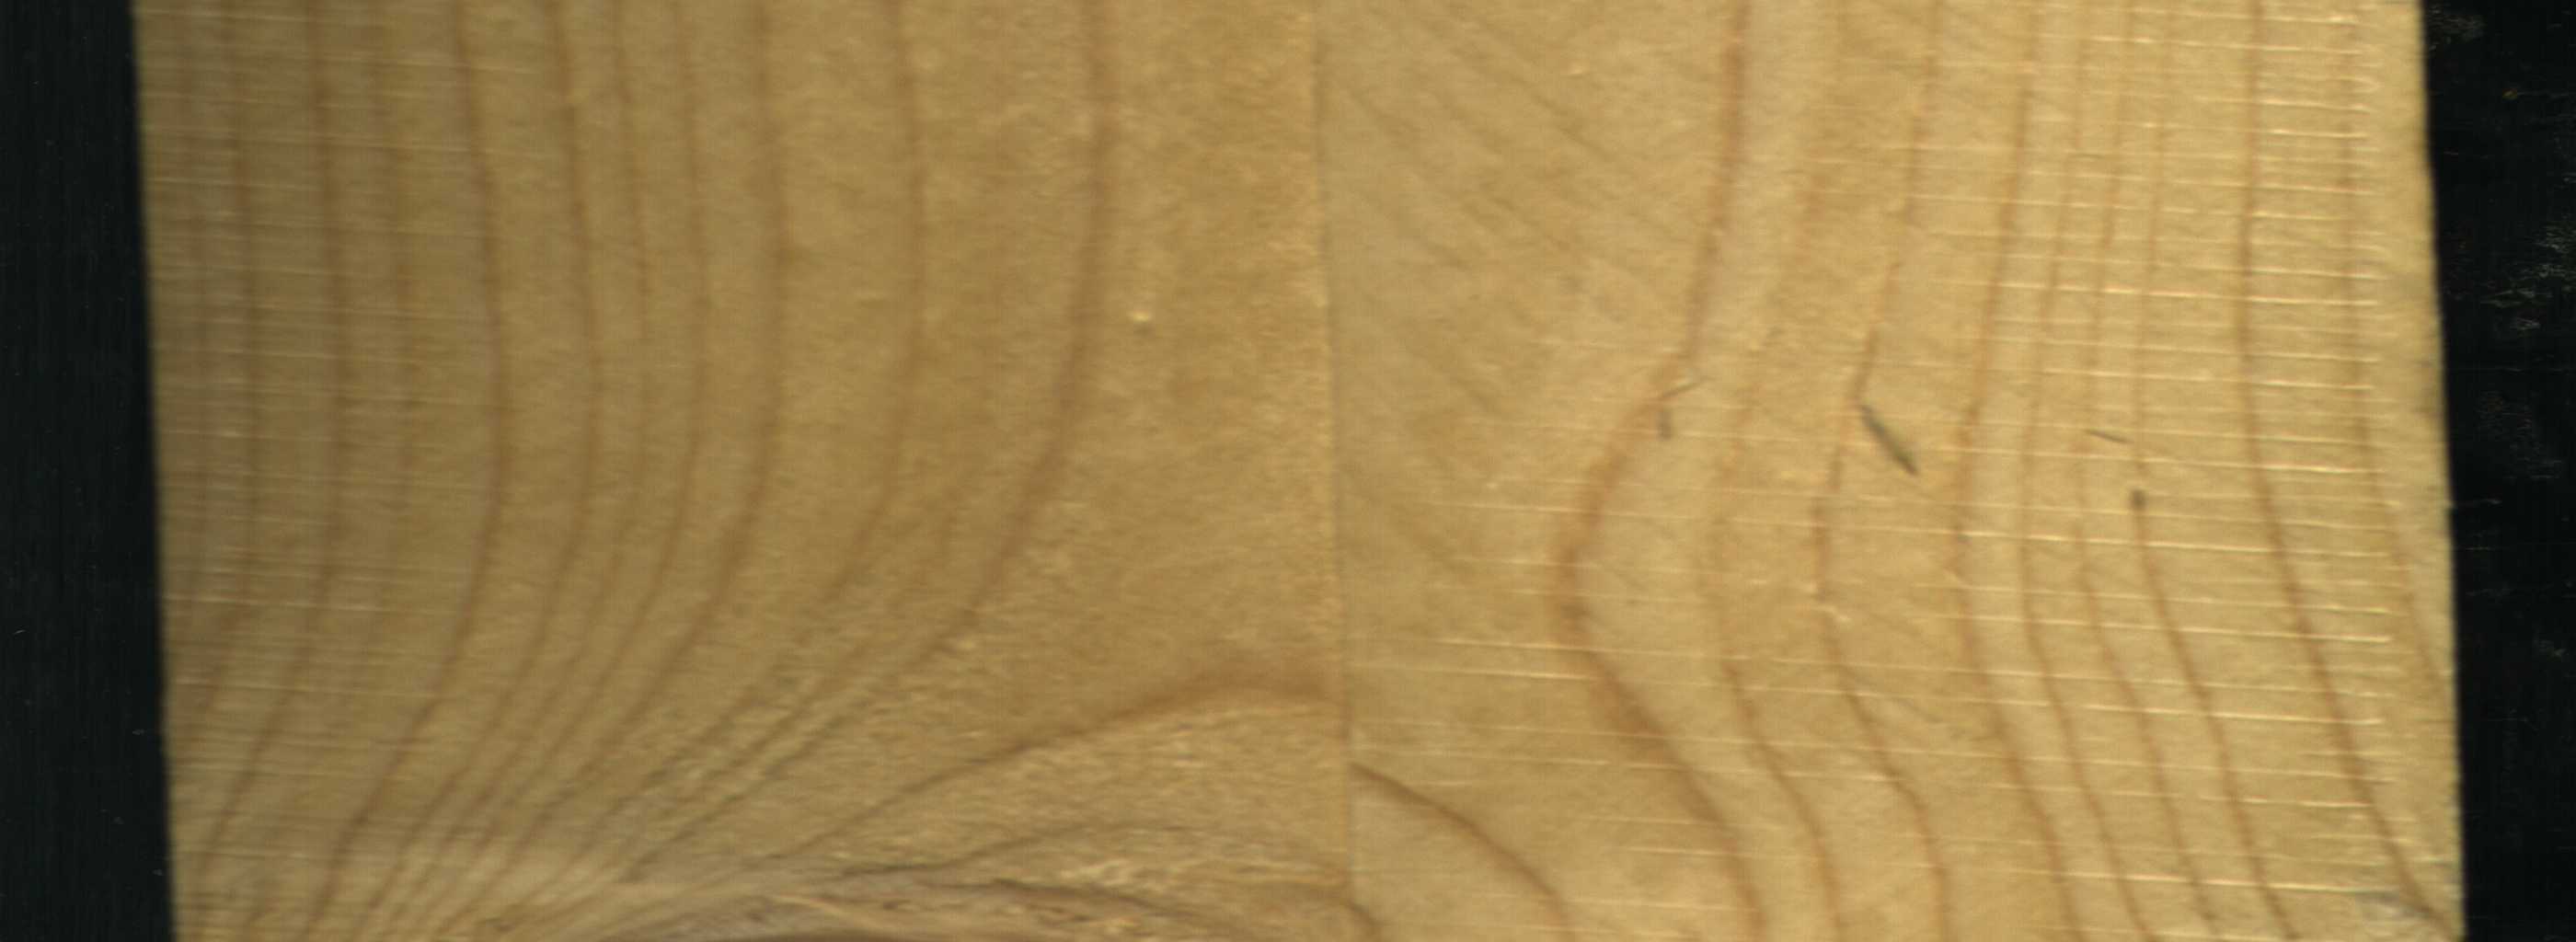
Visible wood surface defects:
Live_Knot